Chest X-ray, PA view. Patient: 52 years old, sex M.
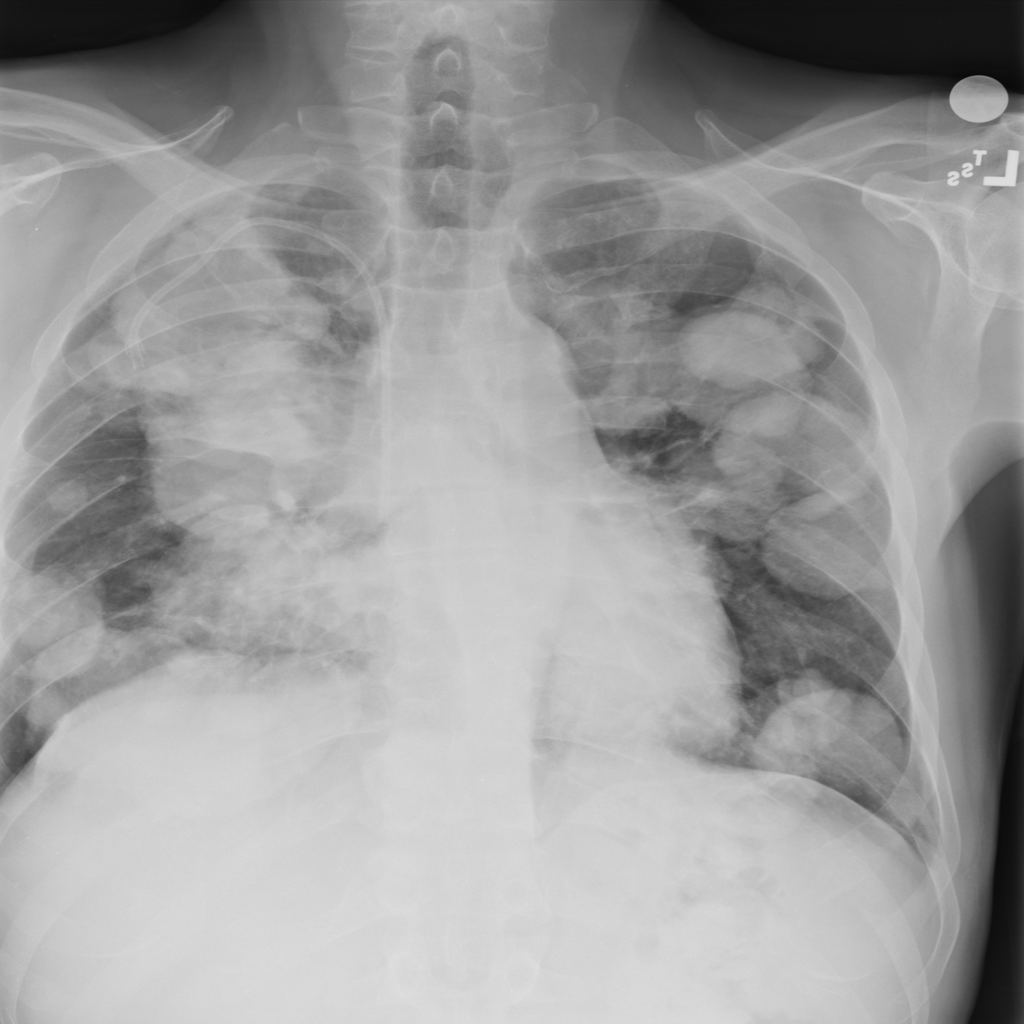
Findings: Mass